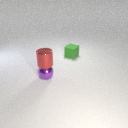
small purple metal sphere below small red metal cylinder